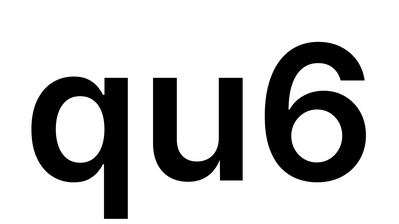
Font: Inter_SemiBold